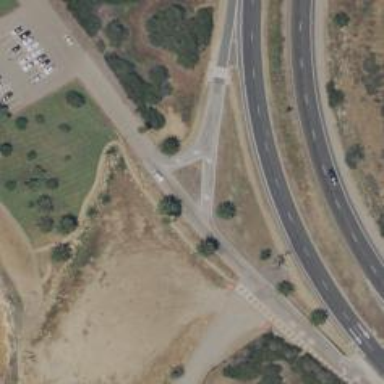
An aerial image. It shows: Asphalt road with primary link designation.